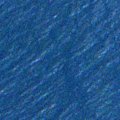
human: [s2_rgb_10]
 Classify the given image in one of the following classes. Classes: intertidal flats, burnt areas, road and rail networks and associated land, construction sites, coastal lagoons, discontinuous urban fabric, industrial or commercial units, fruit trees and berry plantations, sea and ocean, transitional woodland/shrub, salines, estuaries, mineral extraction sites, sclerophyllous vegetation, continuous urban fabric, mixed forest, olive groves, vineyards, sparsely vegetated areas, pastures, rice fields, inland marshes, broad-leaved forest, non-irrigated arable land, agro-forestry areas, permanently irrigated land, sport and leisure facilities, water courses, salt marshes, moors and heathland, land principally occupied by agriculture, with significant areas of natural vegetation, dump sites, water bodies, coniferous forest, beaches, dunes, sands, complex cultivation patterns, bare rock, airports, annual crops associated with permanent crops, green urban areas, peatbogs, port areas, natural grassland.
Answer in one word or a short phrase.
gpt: sea and ocean